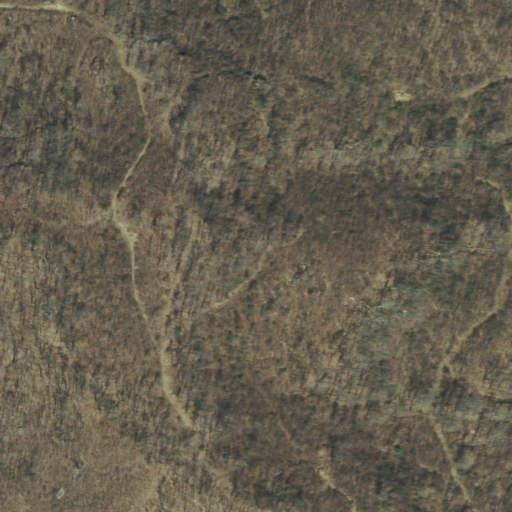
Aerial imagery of mountain in Tennessee named Rock Creek Mountain containing deciduous forest, shrub, and grassland